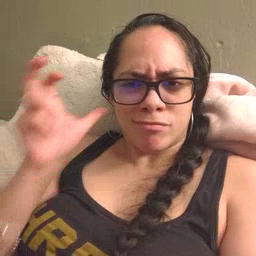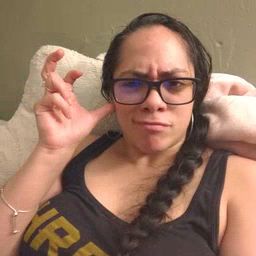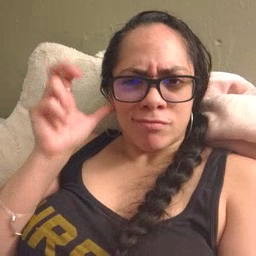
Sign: hear